Current action and preconditions to check: trajectory_clear

Your task: For each precondition in the list above, predict whether it will hold at this action.

Consider the current scene as observed from the mobile robot's camera, and analyze the predicted future states of all dynamic agents (e.g., people, animals, vehicles, or any moving entities) within the NEXT SECOND.

IMPORTANT: Only answer "very likely" if you are absolutely certain—based on strong, clear evidence—that a dynamic agent will violate the precondition in the predicted future state. Do NOT answer "very likely" for unlikely, ambiguous, or low-probability risks.

Ask yourself for each precondition: Is there a high probability, with clear and convincing evidence, that the predicted future states of any dynamic agent will interfere with the predicted future state of the currently executing action within the NEXT SECOND, causing that precondition to fail?

Assess the risk level based on these predictions. Use "likely" or "very likely" if motions create a clear risk of interference.

Use "neutral" or "improbable" if agents are nearby but their predicted paths are clearly diverging or non-conflicting.

Failure Risk Categories: "very improbable", "improbable", "neutral", "likely", "very likely"

Answer Format: Output ONLY the probability_of_failure value from these categories: "very improbable", "improbable", "neutral", "likely", "very likely"

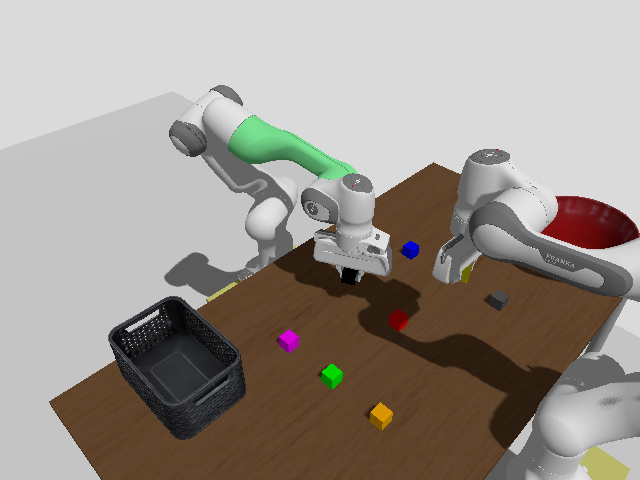

Answer: very improbable